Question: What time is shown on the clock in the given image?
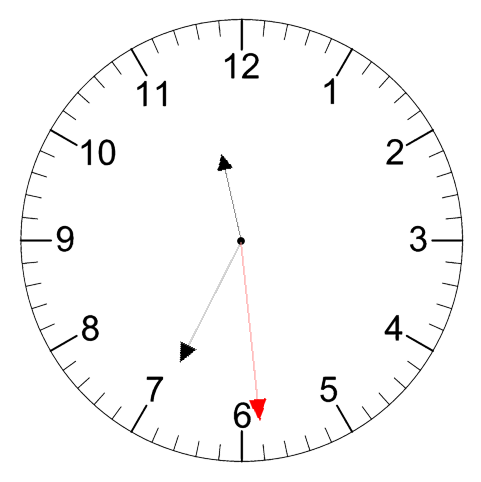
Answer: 11:34:29